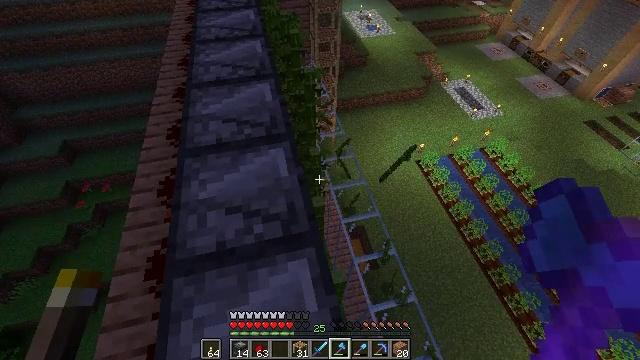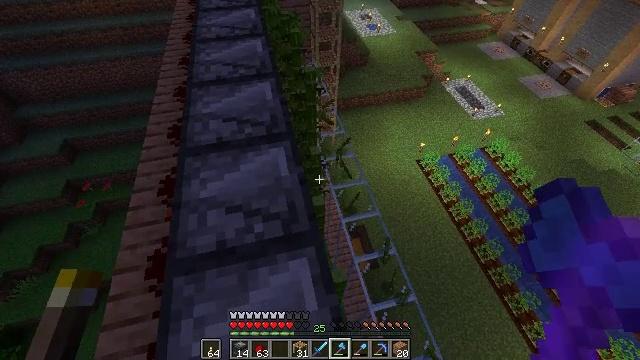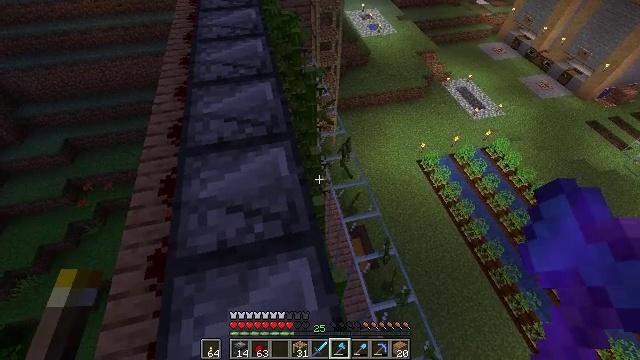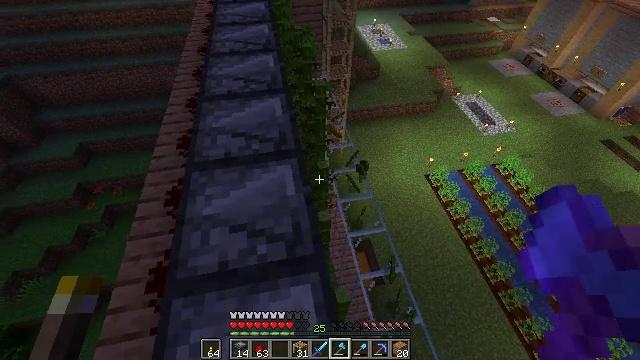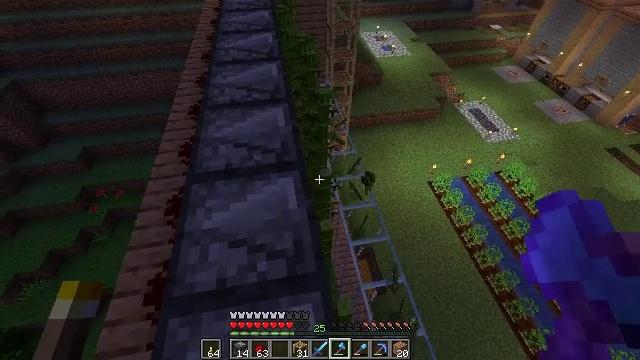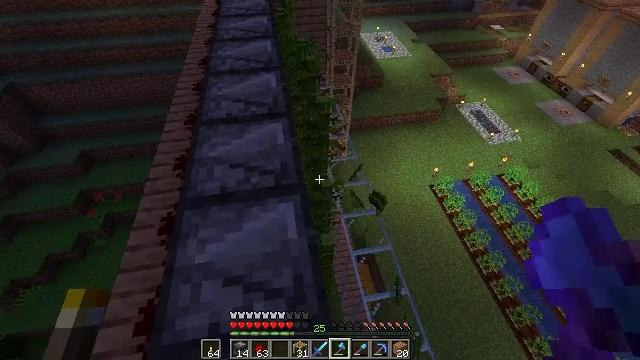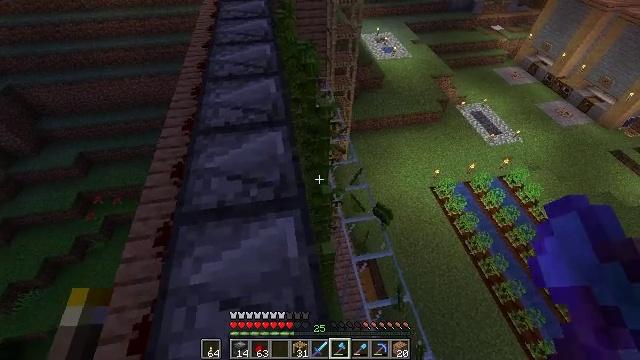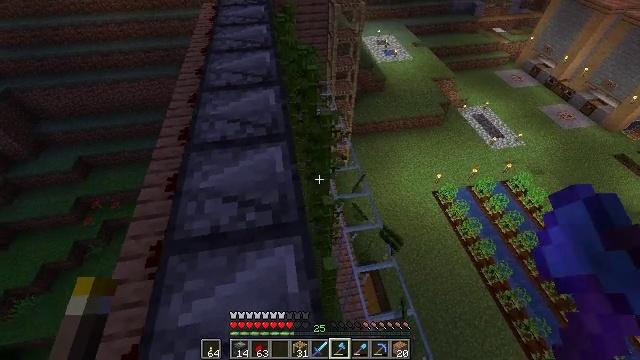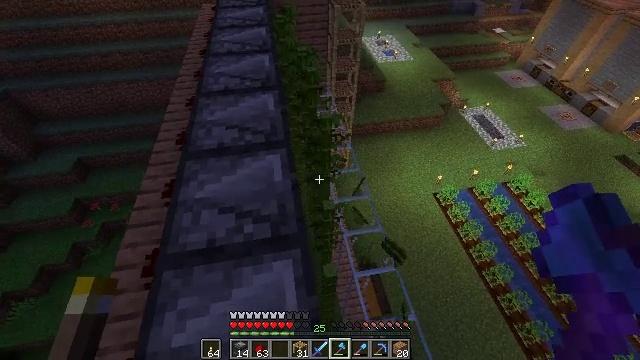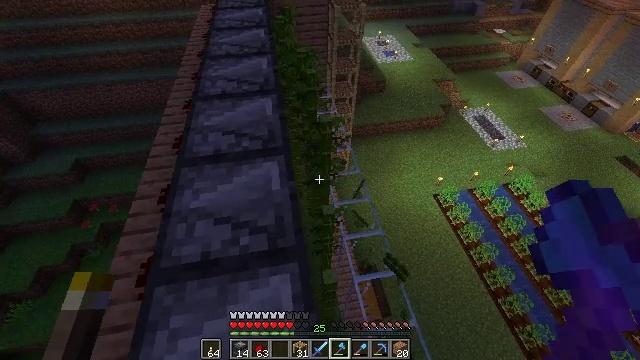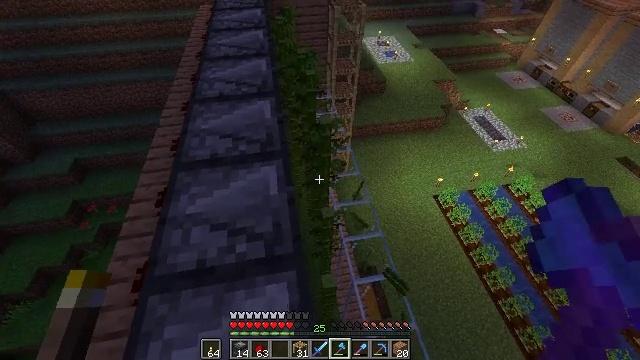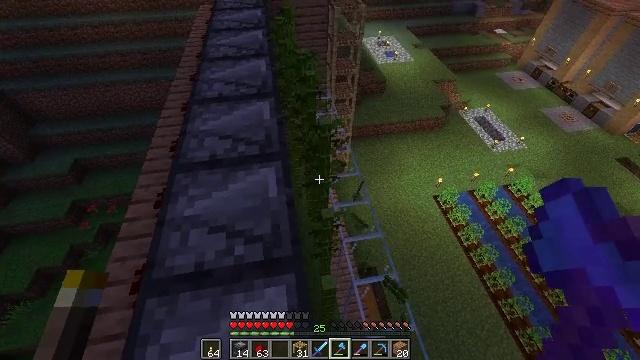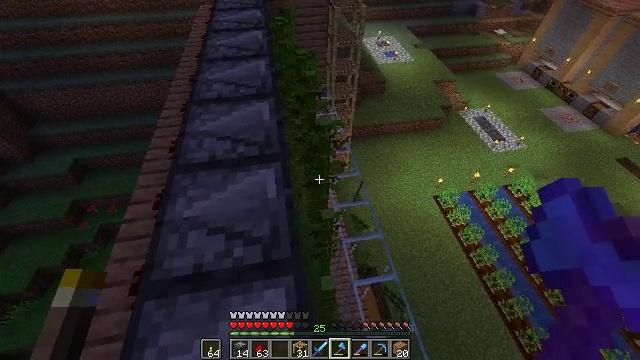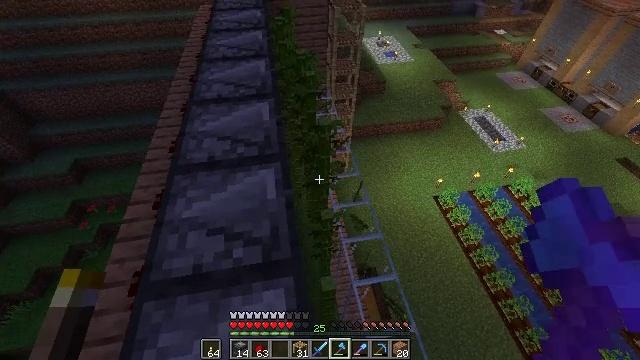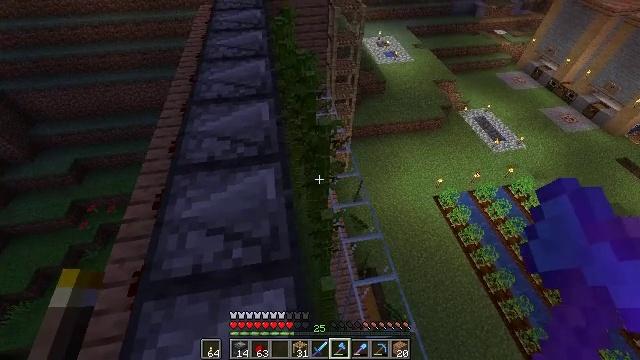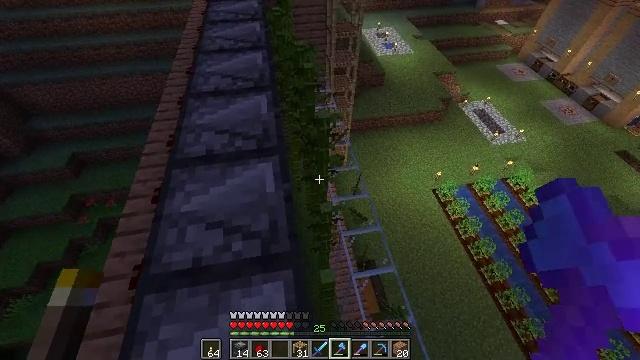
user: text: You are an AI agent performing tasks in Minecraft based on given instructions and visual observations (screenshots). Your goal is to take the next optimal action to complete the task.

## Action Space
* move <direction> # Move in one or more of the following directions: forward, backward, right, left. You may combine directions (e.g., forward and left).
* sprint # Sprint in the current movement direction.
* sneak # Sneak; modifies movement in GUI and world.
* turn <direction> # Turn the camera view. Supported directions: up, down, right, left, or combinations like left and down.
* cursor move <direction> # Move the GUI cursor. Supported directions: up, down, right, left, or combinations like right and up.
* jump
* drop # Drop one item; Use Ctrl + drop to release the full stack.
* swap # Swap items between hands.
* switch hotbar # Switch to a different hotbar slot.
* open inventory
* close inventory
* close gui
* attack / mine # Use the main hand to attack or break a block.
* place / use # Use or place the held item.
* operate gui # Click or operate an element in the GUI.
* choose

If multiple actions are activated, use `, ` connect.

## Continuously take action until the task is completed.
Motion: motion action
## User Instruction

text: Attack bamboo to gather it.
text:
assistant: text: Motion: attack / mine
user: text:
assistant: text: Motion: attack / mine
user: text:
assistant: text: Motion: move forward, turn left and up, attack / mine
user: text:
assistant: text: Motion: move forward, turn up, attack / mine
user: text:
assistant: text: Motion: move forward, attack / mine
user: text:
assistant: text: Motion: move forward, attack / mine
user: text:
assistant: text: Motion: move forward, attack / mine
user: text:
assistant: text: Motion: attack / mine
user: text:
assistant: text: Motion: attack / mine
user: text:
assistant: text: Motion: attack / mine
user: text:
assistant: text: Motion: attack / mine
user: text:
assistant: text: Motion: attack / mine
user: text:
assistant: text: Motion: attack / mine
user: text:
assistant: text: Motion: attack / mine
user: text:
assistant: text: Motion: turn down, attack / mine
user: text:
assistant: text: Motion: turn right and down, attack / mine
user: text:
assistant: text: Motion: turn down, attack / mine
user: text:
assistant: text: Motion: attack / mine
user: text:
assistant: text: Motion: attack / mine
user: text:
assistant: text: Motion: attack / mine
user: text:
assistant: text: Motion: attack / mine
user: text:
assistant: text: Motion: attack / mine
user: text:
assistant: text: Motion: attack / mine
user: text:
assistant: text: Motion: attack / mine
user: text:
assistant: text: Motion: attack / mine
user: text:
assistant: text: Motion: attack / mine
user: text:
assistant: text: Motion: attack / mine
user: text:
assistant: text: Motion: move forward, attack / mine
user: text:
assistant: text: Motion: move forward and move left, attack / mine
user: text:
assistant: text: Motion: move forward and move left, attack / mine